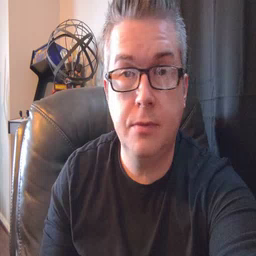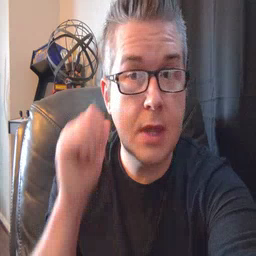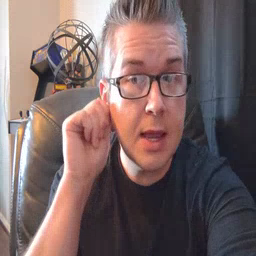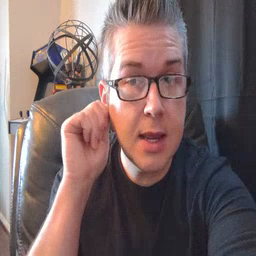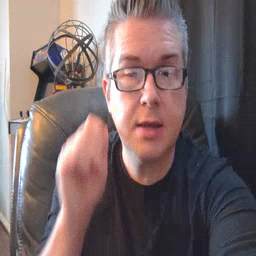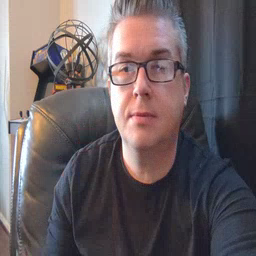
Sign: ear